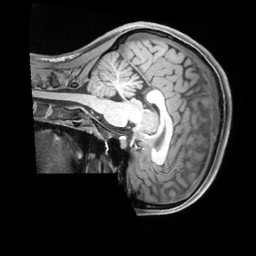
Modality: T1w
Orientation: sagittal
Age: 21
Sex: female
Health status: ill
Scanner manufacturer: siemens
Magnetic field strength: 3 T
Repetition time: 2.2 s
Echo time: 0.00218 s